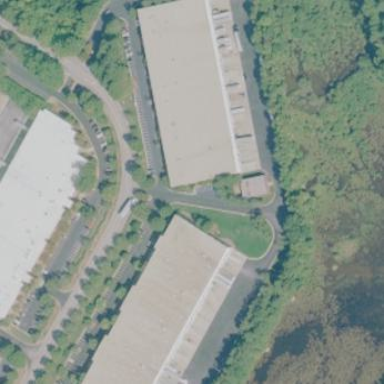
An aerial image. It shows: Warehouse.